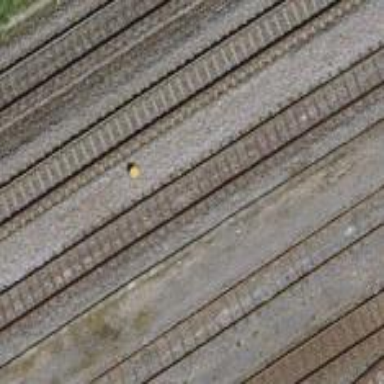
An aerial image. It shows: Single track railway in yard.